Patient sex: M
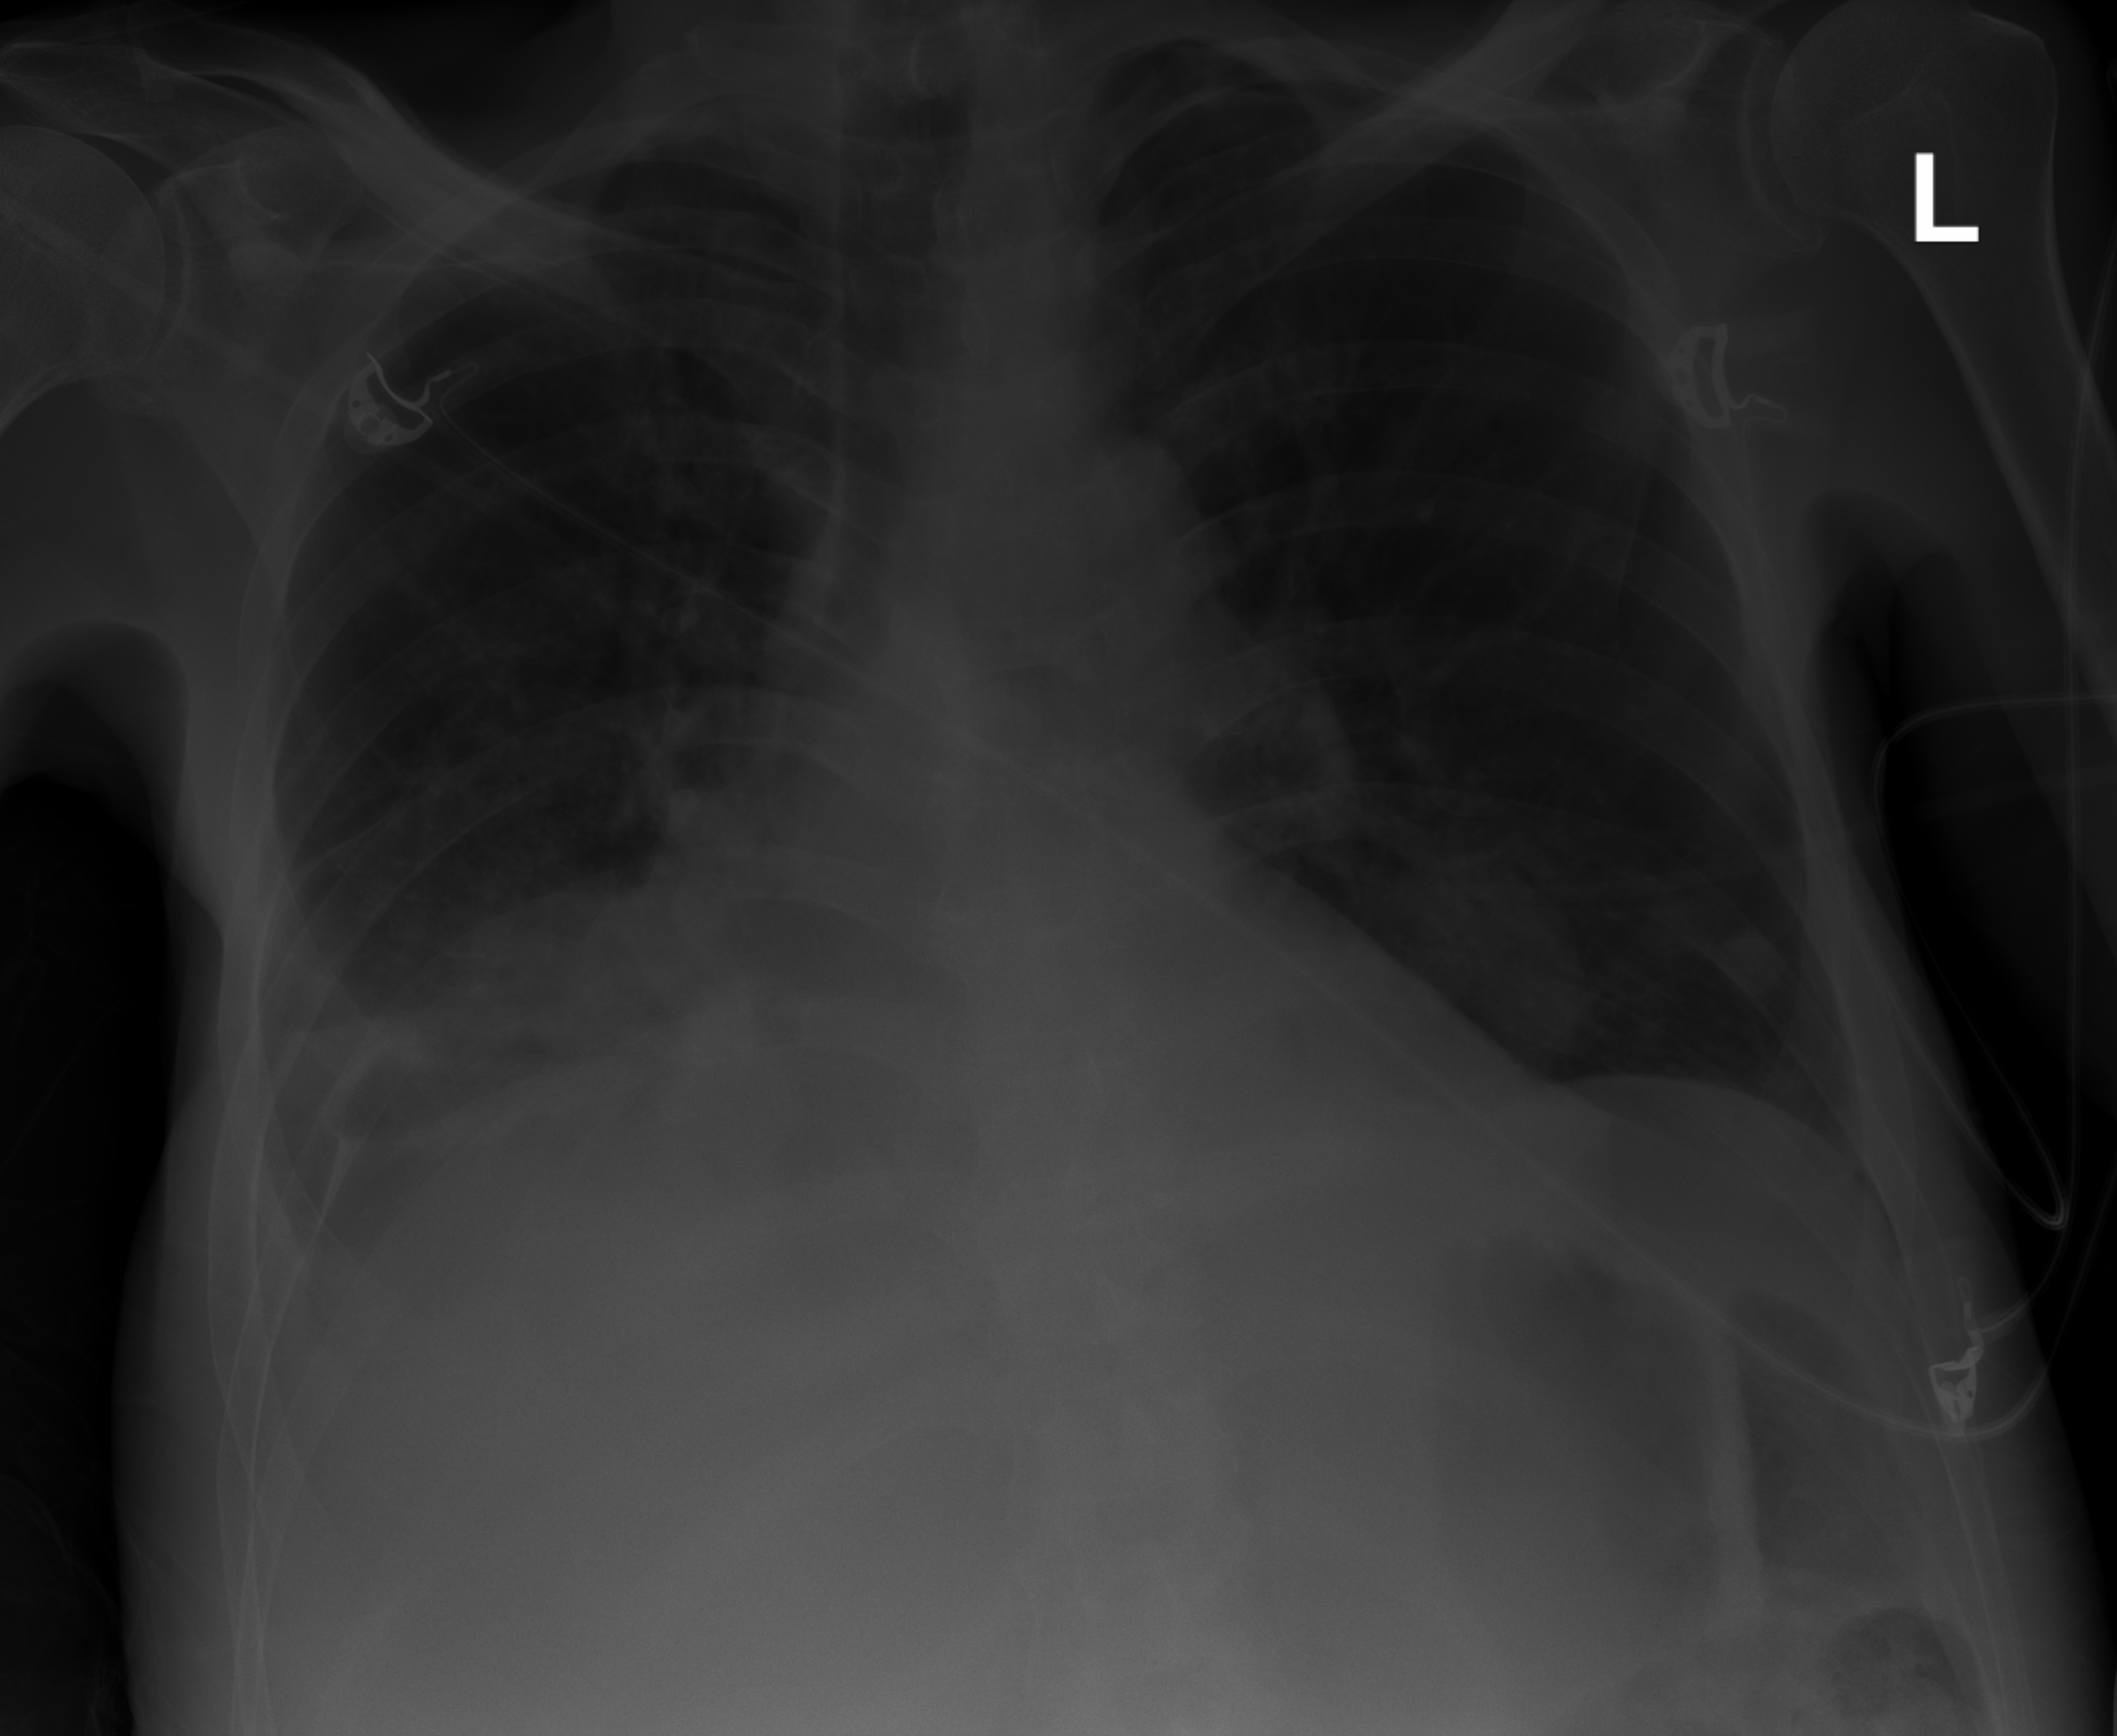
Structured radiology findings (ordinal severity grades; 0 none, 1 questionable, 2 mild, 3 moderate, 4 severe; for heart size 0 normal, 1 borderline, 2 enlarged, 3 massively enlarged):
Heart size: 0
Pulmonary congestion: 0
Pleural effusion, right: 2
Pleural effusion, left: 0
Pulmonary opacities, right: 0
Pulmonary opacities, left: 0
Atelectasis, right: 2
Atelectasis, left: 0